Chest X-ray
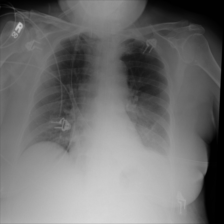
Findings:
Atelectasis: negative
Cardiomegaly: negative
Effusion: negative
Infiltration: negative
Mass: negative
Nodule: negative
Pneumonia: negative
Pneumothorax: negative
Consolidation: negative
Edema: negative
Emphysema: negative
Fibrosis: negative
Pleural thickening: negative
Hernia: negative